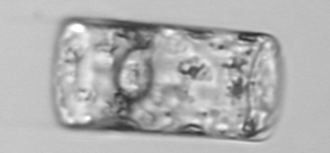
Label: Guinardia_flaccida